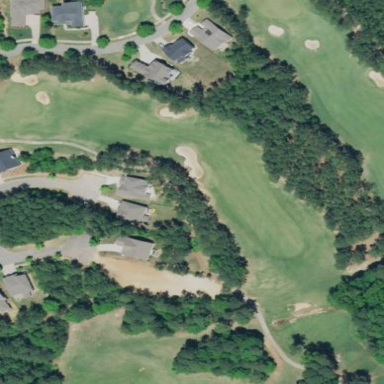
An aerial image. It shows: Grassy area designated as golf fairway.